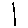
Label: line